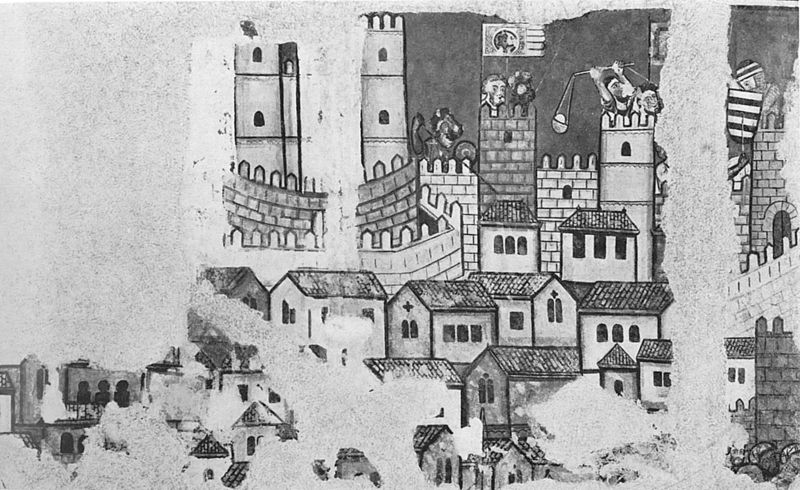
Titel: Wandmalerei aus dem Palacio de Pablo Picasso (ursprünglich)
Institution: Barcelona, Ayuntamiento
Schlagwörter: angriff, kampf, weiß, menschen, stadt, fenster, männer, schwarz, zeichnung, schloss, gesichter, alte, stein, steine, häuser, fahne, dorf, dächer, giebel, krieg, schlacht, wandgemälde, wandmalerei, gestreift, streifen, zinnen, stadtansicht, schild, burg, kreuz, türme, kohle, festung, schwarz-weiß, schraffur, waffen, bleistift, helm, ritter, wappen, mauern, mittelalter, eroberung, speer, fresko, wandbild, schleuder, fresco, zinne, gemauert, verteidigung, freske, beschädigt, belagerung, schleudern, steinschleuder, katapult, söller, fehlerhaft, gibeldächer, stattmauer, höpfe, gesteifr, wurfgerät, schlaudern